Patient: sex M, age 30
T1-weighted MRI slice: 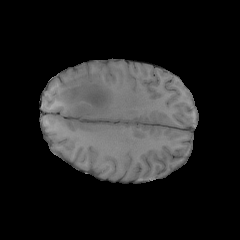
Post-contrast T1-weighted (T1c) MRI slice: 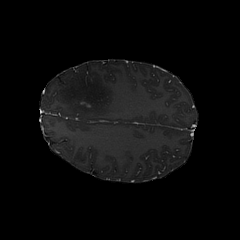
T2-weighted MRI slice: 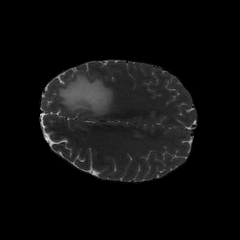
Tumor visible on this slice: yes
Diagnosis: Astrocytoma, IDH-mutant
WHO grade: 3